Brain MRI study timepoint: followup_recurrence
T1CE (contrast-enhanced T1) slice:
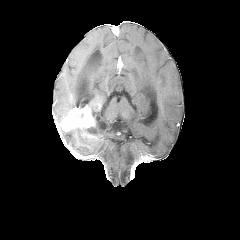
T2-FLAIR slice:
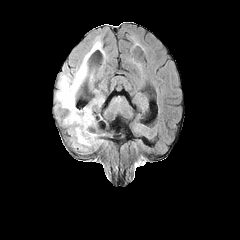